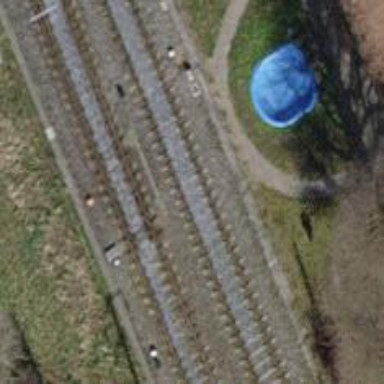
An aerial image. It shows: Railway track with electrified contact lines. This is siding track.